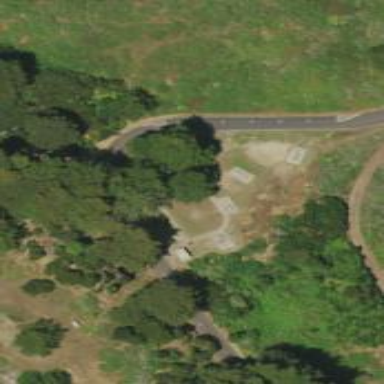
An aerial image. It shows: Picnic site for tourists.